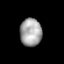
Tissue: prostate
Cell type: Epithelial cells
Senescence score: 0.3076
Nuclear area (px): 593
Mean DAPI intensity: 165.138